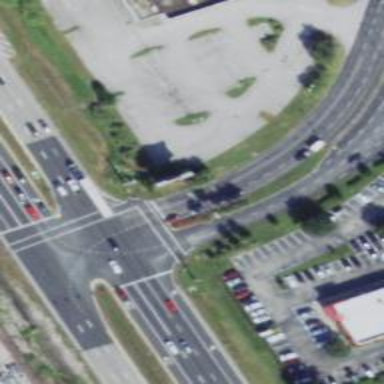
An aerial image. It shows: Crossing road.